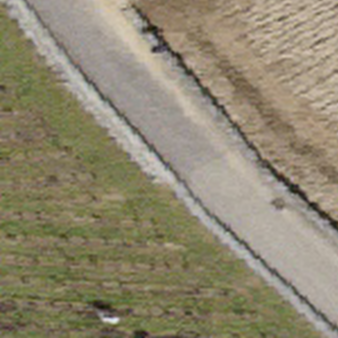
Label: other